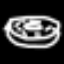
Label: donut